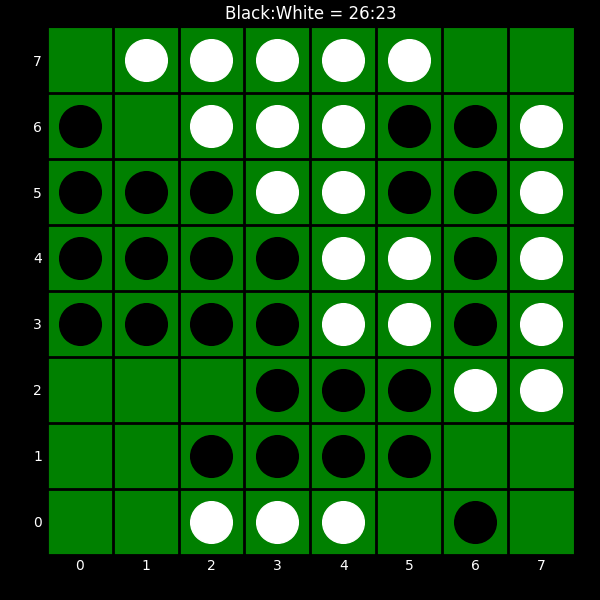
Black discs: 26
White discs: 23